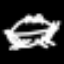
Label: frog